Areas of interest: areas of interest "Commercial service"
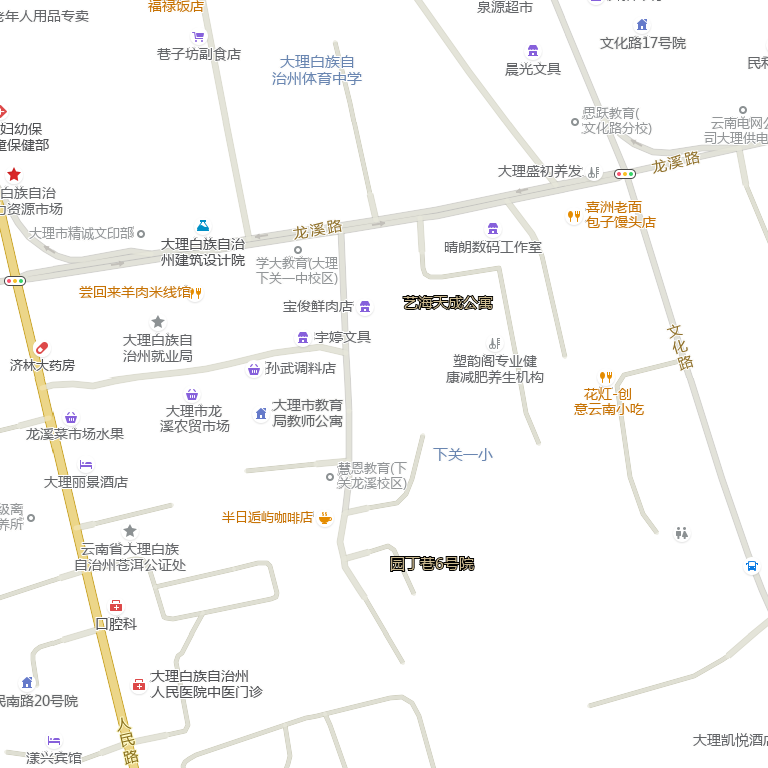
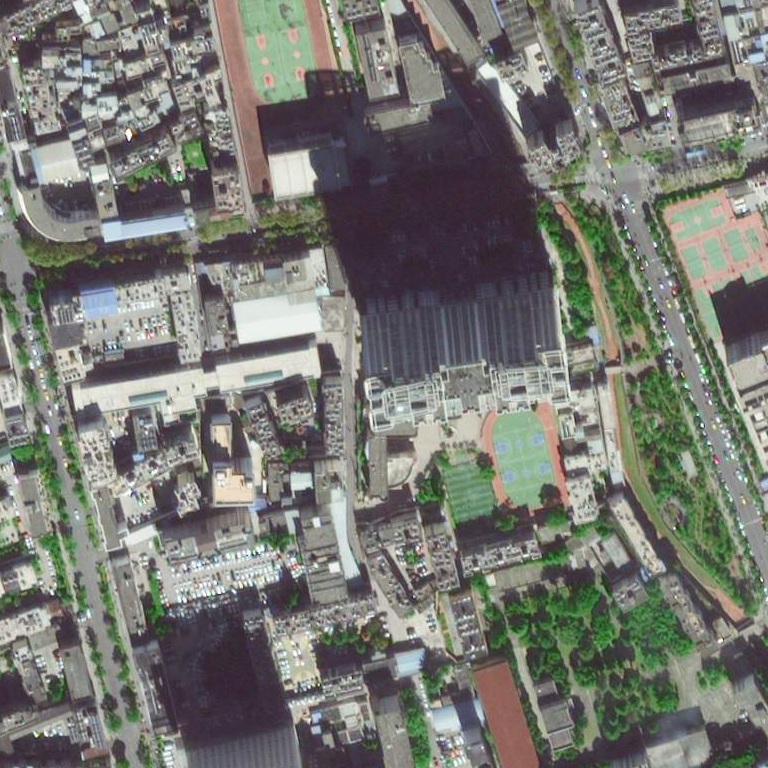